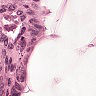
Metastatic tissue present: yes